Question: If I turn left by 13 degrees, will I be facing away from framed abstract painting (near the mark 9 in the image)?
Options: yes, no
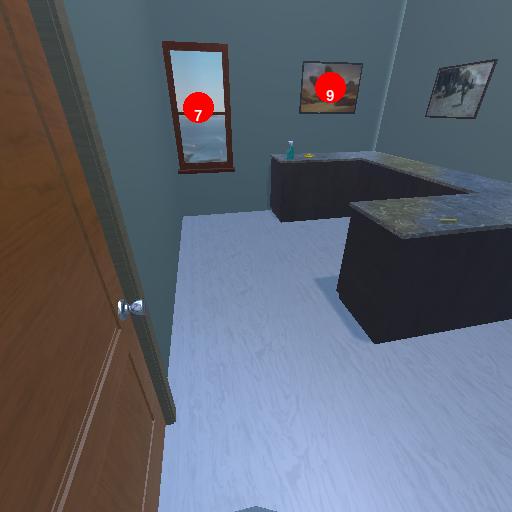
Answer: yes